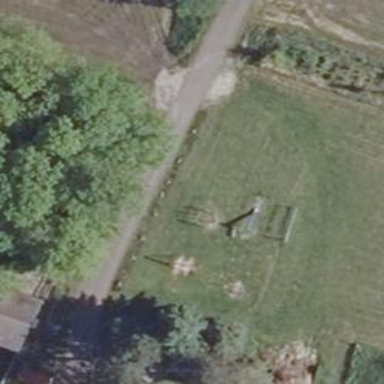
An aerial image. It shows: Playground area for leisure activities on the land.